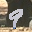
Label: 9